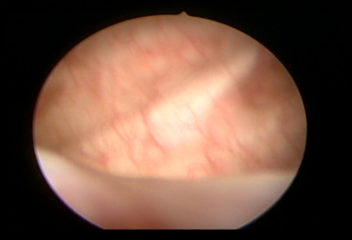
Modality: WLC
Class: Normal mucosa
Bladder cancer association: No